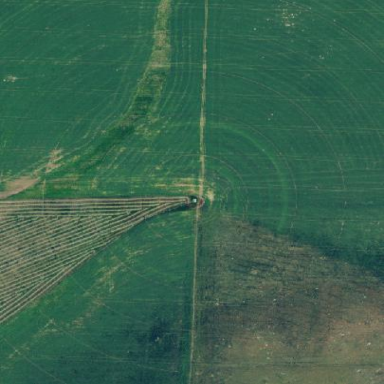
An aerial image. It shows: Farmland with pivot irrigation system.